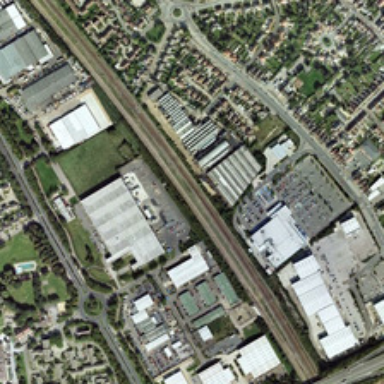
On both sides of the road is a huge industrial area .